Interaction volume radius: 10 \u00c5
Interaction volume height: 20 \u00c5
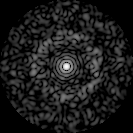
Disorder parameter: 0.8362